Aerial crown-view tile of a tropical tree (Barro Colorado Island, Panama), acquired 20240918:
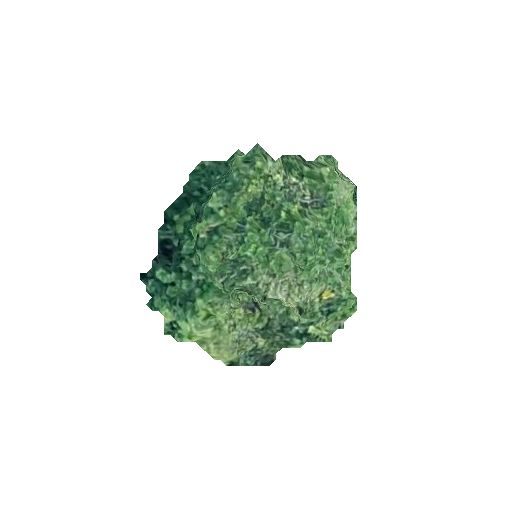
Species: Anacardium excelsum
GBIF accepted scientific name: Anacardium excelsum
Crown area: 55.601 m²